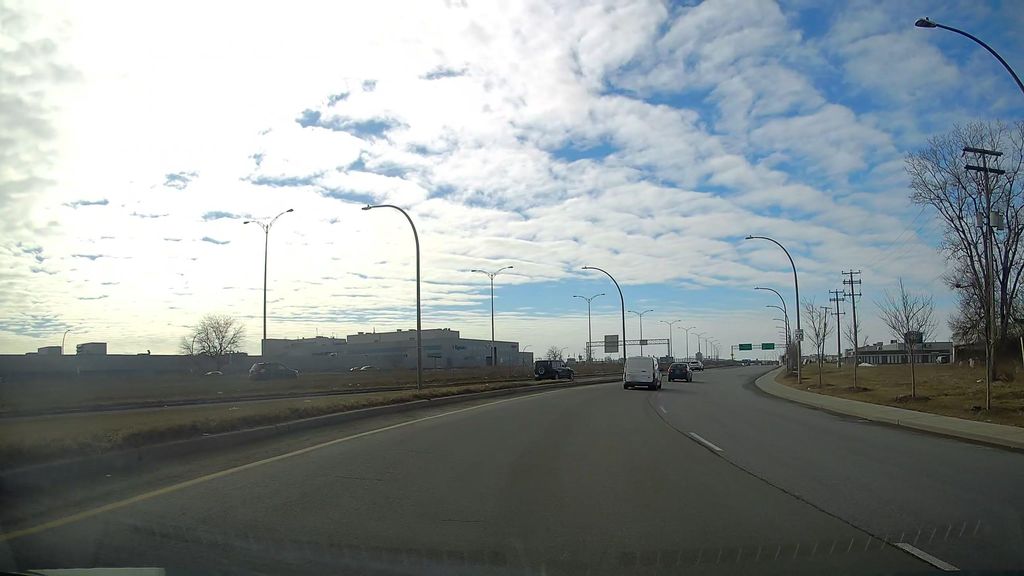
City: montreal